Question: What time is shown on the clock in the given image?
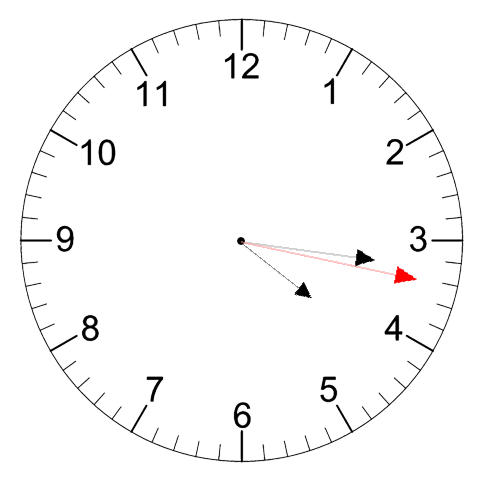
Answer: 04:16:17